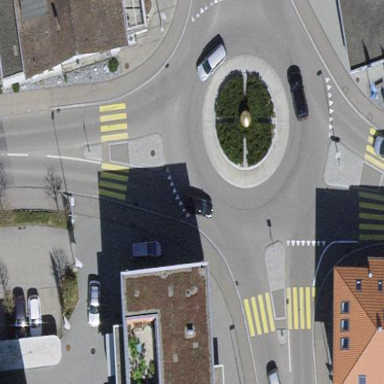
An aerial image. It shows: Roundabout at primary highway.